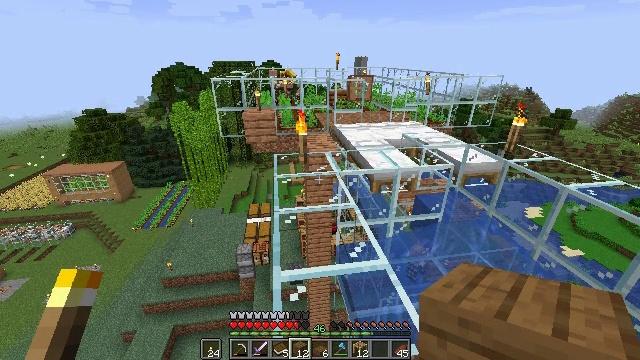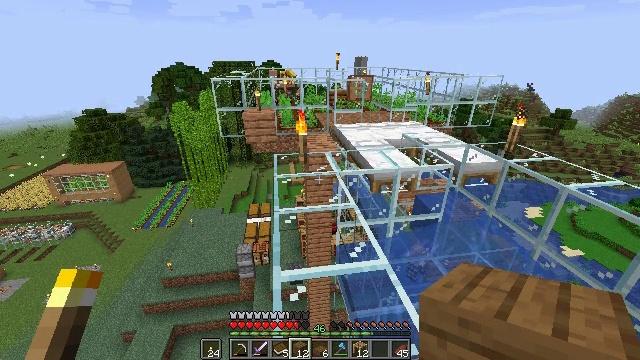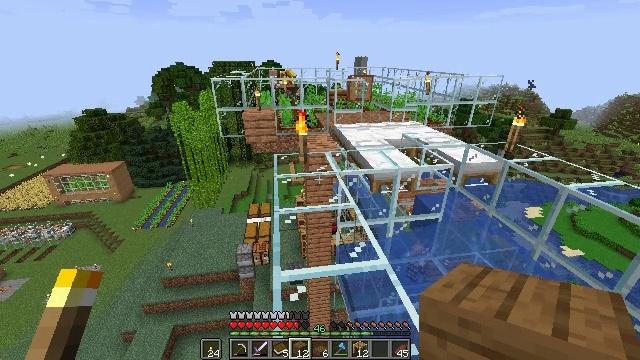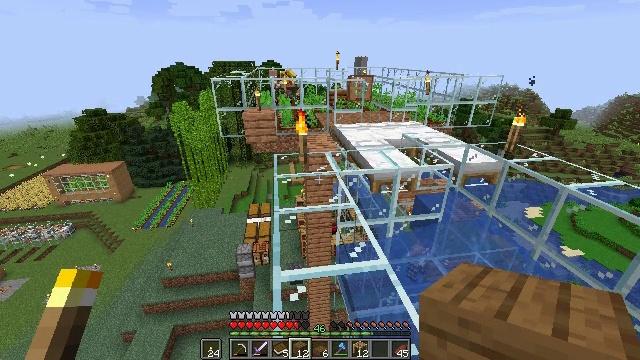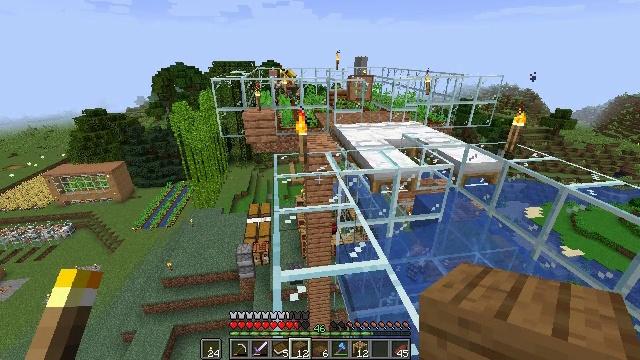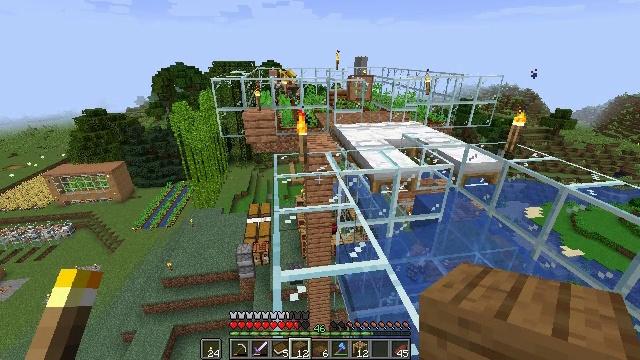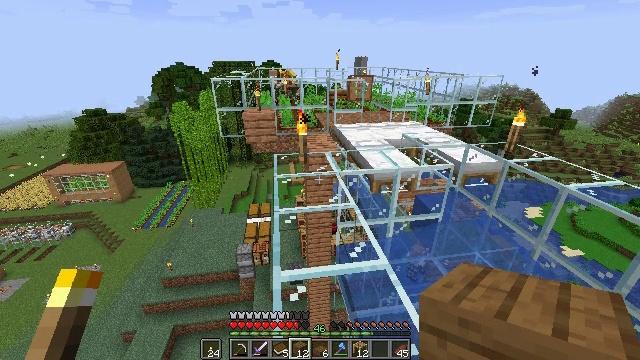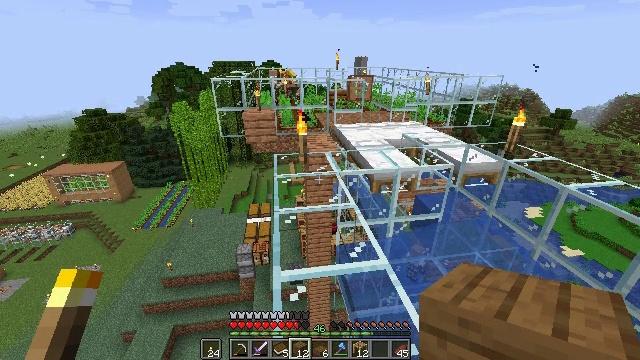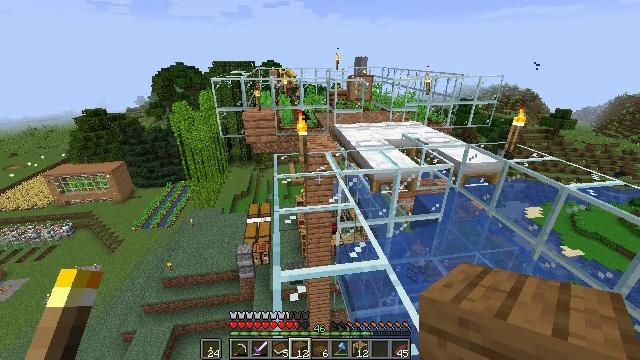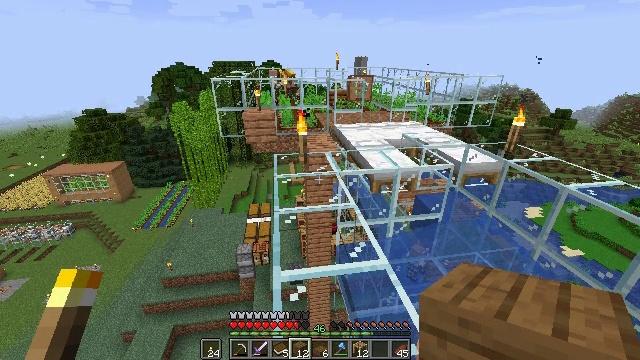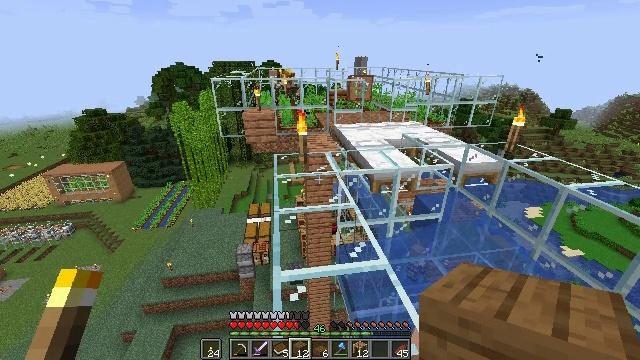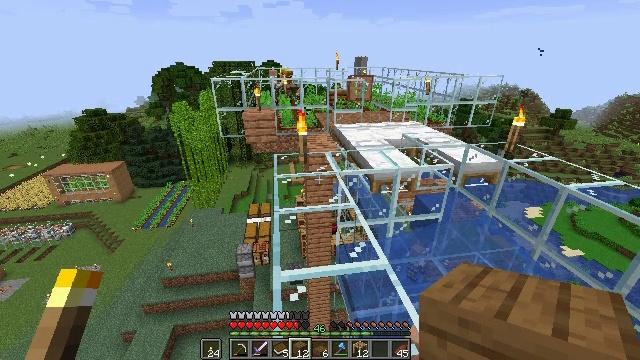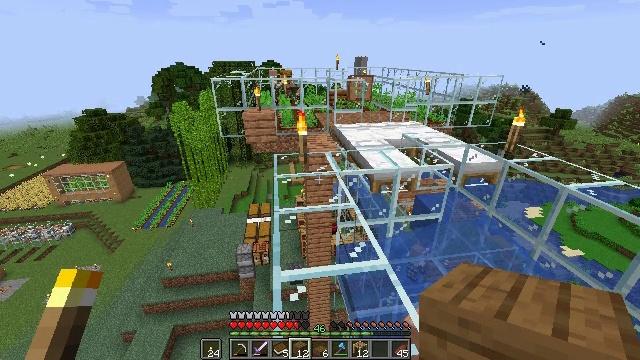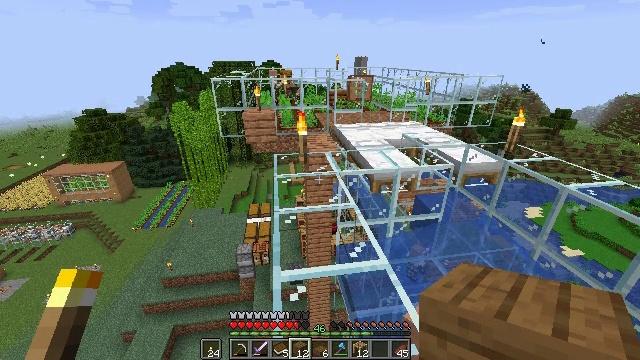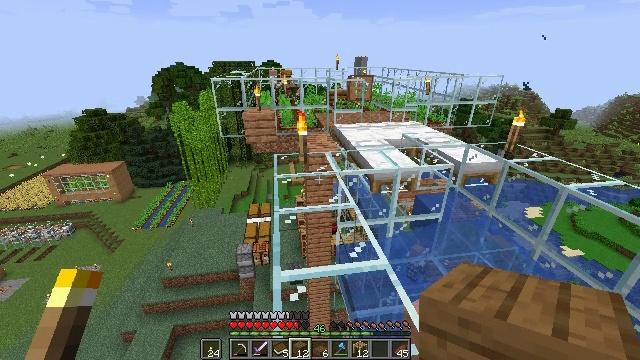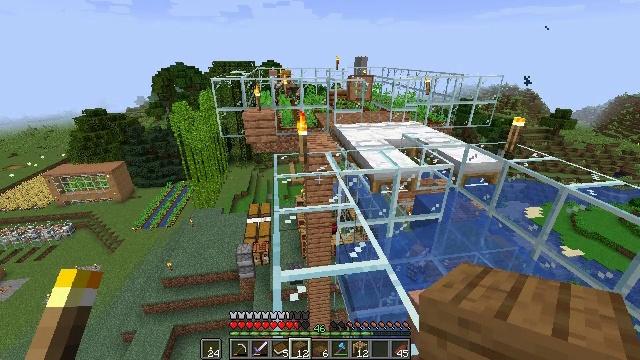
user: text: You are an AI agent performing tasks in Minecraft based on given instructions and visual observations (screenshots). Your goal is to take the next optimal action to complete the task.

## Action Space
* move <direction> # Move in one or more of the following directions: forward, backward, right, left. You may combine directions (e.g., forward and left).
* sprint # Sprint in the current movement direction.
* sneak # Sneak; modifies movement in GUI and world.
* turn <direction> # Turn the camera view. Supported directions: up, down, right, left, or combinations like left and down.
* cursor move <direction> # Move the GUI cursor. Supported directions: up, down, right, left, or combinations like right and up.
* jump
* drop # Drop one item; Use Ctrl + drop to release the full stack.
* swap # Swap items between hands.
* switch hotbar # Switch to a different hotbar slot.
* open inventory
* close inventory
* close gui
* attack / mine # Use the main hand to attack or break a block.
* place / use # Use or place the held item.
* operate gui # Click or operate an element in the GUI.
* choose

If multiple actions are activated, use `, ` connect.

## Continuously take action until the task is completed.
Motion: motion action
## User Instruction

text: Take spruce planks and sticks to craft a spruce fence gate.
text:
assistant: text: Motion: no_op
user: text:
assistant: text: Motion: no_op
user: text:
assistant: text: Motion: no_op
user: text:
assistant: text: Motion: no_op
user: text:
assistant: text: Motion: no_op
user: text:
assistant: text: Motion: no_op
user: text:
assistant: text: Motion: no_op
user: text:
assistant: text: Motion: no_op
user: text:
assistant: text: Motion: no_op
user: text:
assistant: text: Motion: no_op
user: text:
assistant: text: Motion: no_op
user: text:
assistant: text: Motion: no_op
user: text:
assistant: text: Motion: no_op
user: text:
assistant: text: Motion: no_op
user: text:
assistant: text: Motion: no_op
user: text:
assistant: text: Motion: no_op
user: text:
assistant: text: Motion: no_op
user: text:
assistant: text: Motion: no_op
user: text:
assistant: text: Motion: no_op
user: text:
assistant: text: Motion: no_op
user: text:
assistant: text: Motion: no_op
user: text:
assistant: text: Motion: no_op
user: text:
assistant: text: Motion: no_op
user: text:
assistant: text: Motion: no_op
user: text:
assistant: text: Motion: no_op
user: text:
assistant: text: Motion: no_op
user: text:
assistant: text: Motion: no_op
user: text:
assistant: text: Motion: no_op
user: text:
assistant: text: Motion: no_op
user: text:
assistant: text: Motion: no_op